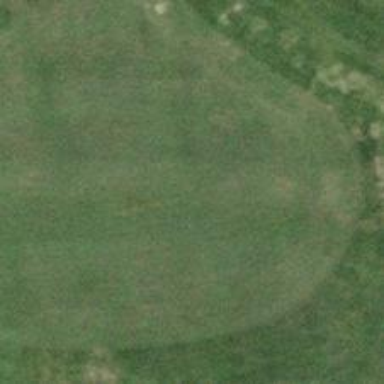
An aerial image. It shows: Golf hole.